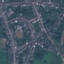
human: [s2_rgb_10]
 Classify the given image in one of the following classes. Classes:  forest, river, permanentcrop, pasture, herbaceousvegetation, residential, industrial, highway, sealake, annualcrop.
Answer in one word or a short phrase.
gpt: Residential